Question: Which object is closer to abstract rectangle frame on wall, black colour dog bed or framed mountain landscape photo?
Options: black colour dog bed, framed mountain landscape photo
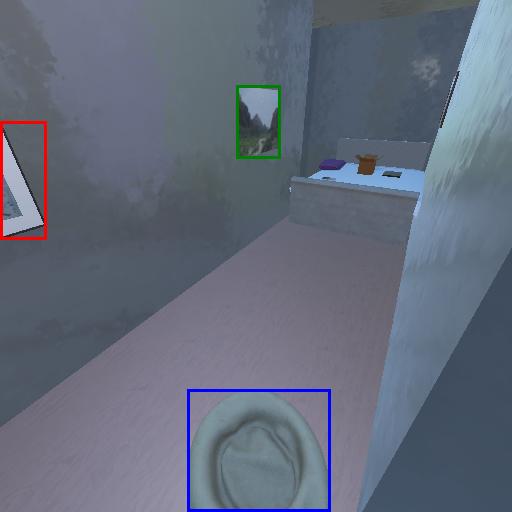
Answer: black colour dog bed